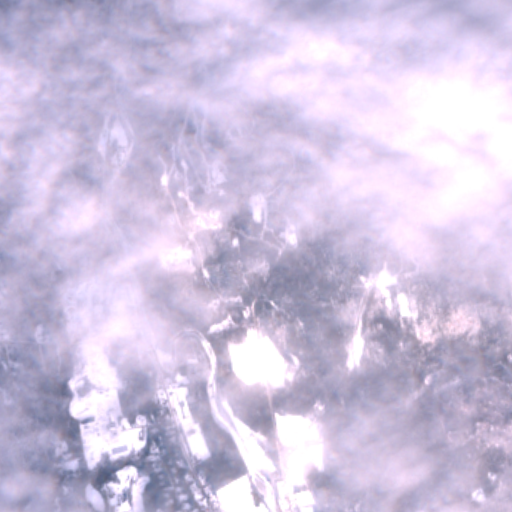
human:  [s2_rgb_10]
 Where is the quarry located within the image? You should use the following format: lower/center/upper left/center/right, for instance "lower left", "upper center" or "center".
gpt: The quarry is located in the lower left of the image.
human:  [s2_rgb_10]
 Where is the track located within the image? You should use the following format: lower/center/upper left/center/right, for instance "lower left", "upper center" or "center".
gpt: The track is located in the lower left of the image.
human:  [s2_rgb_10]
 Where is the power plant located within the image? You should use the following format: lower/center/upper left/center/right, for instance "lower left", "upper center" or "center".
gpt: There is no power plant in the image.